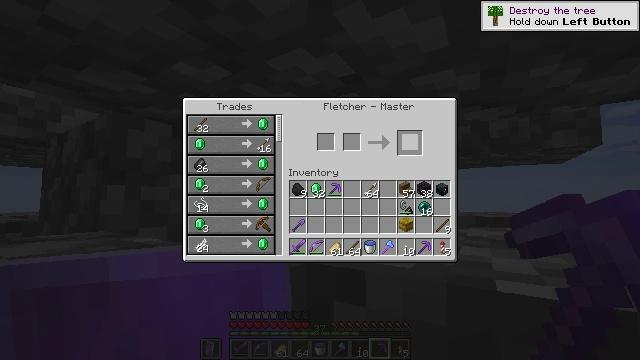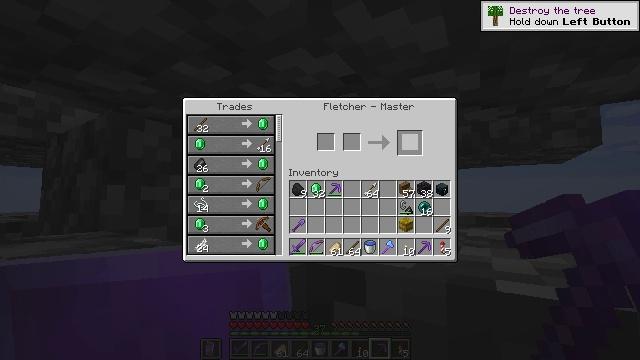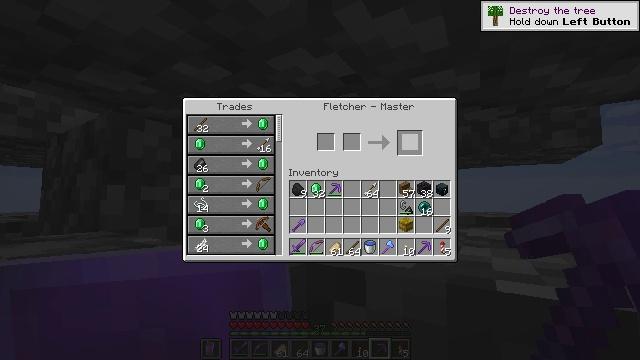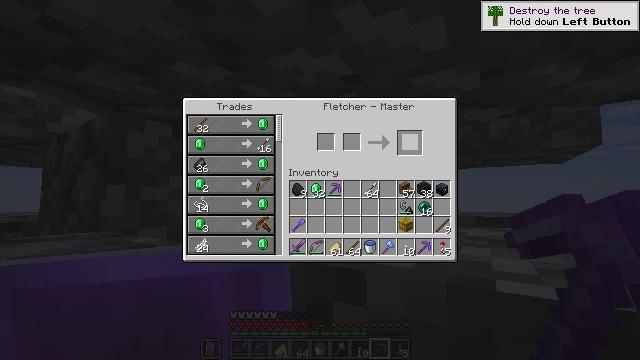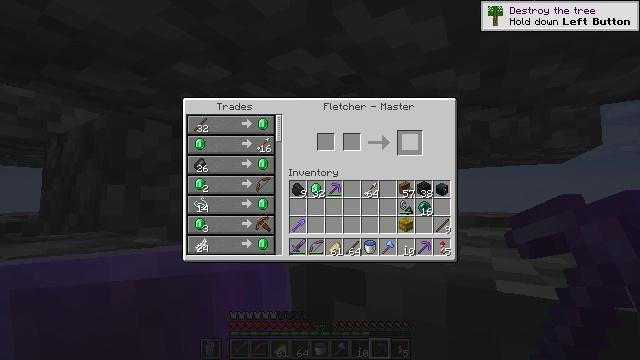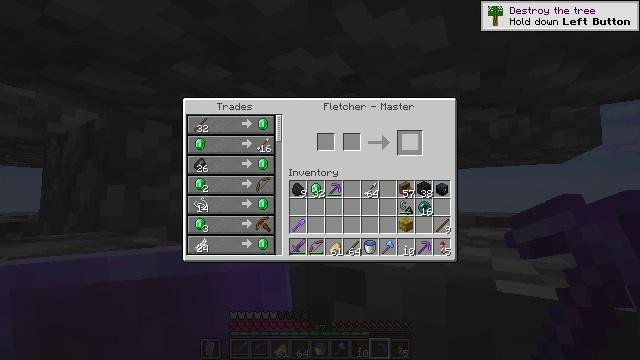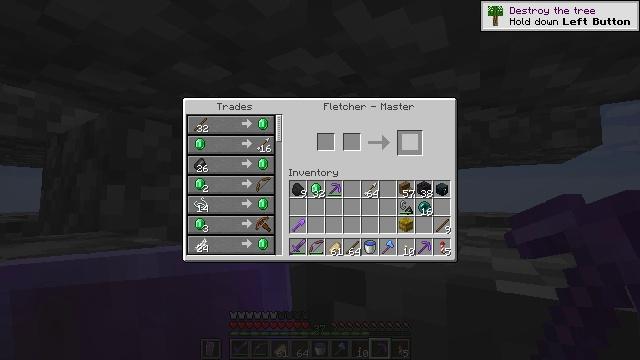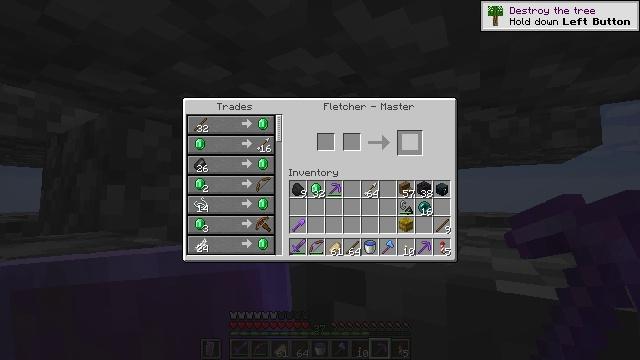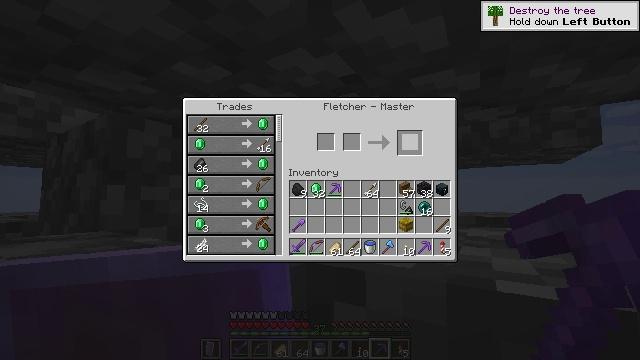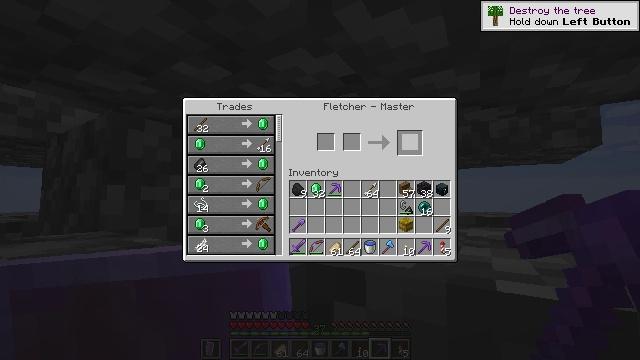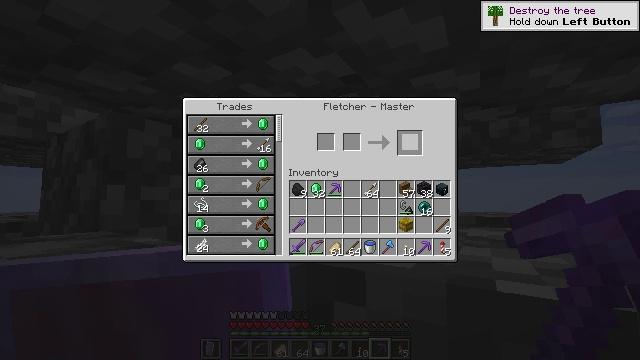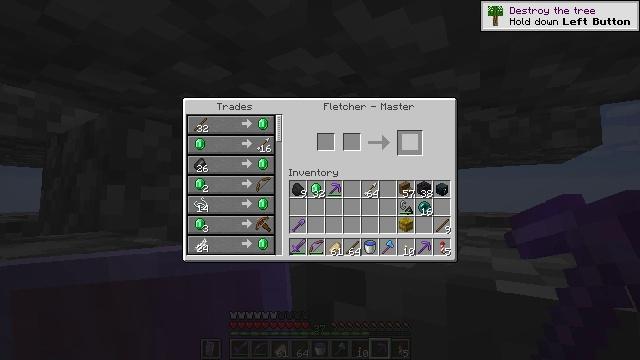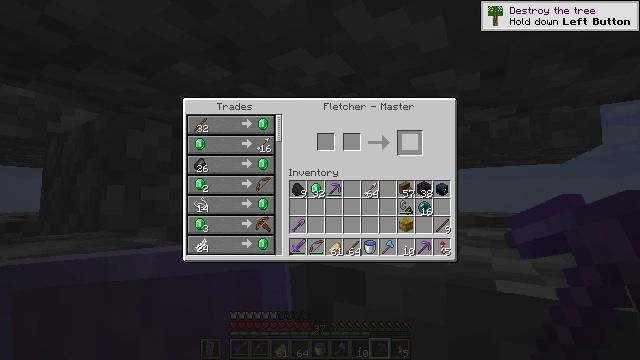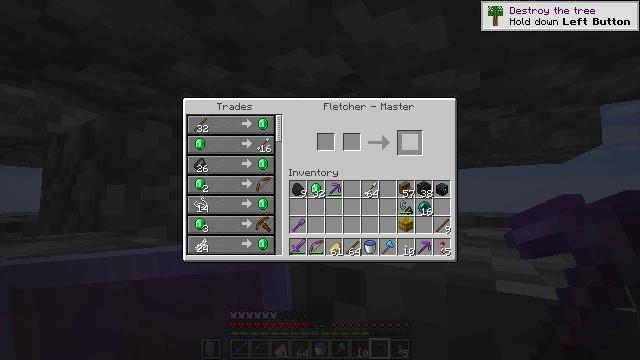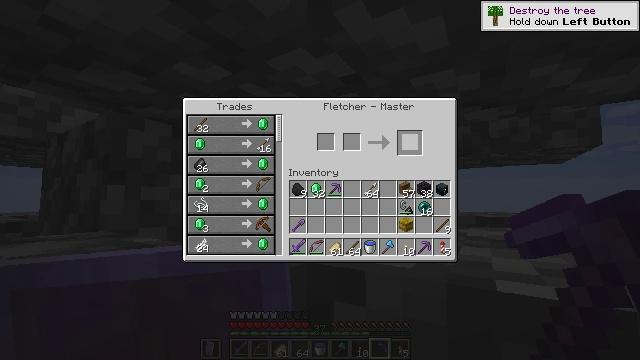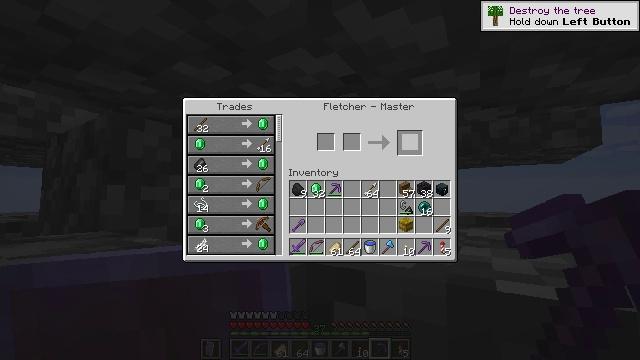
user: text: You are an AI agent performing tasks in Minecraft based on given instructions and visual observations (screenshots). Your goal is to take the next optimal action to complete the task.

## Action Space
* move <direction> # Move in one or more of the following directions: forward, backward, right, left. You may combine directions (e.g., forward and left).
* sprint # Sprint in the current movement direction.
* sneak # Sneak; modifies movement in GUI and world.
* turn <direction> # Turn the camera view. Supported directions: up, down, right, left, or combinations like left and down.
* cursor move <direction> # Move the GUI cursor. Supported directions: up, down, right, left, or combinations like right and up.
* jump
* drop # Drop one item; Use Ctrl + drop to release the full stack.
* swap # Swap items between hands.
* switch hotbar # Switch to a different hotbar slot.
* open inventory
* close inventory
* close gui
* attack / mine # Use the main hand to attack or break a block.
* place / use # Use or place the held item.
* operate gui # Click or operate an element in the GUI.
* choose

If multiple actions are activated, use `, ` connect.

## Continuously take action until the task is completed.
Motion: motion action
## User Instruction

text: Break the mature wheat plants.
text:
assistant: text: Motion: sneak, attack / mine
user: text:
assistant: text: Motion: sneak, attack / mine
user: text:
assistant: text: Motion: sneak, attack / mine
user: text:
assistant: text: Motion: sneak, attack / mine
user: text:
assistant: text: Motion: sneak, attack / mine
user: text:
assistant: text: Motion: sneak, attack / mine
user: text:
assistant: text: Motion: sneak, attack / mine
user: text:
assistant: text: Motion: sneak, attack / mine
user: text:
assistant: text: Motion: sneak, attack / mine
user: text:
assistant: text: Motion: sneak, attack / mine
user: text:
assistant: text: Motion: sneak, attack / mine
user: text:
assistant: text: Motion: sneak, attack / mine
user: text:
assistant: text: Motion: no_op
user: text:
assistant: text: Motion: no_op
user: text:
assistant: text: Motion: no_op
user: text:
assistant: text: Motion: no_op
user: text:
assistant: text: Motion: no_op
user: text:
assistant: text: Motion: no_op
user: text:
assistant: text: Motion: turn left and up
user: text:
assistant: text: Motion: turn left and up
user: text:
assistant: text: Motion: turn left and down
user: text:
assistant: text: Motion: turn left and down
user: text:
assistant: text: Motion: turn left
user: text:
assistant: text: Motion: no_op
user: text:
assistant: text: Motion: no_op
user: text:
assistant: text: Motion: no_op
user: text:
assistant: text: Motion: no_op
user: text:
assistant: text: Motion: no_op
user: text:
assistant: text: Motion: move forward
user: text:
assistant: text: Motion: move forward, turn right and down